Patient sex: M
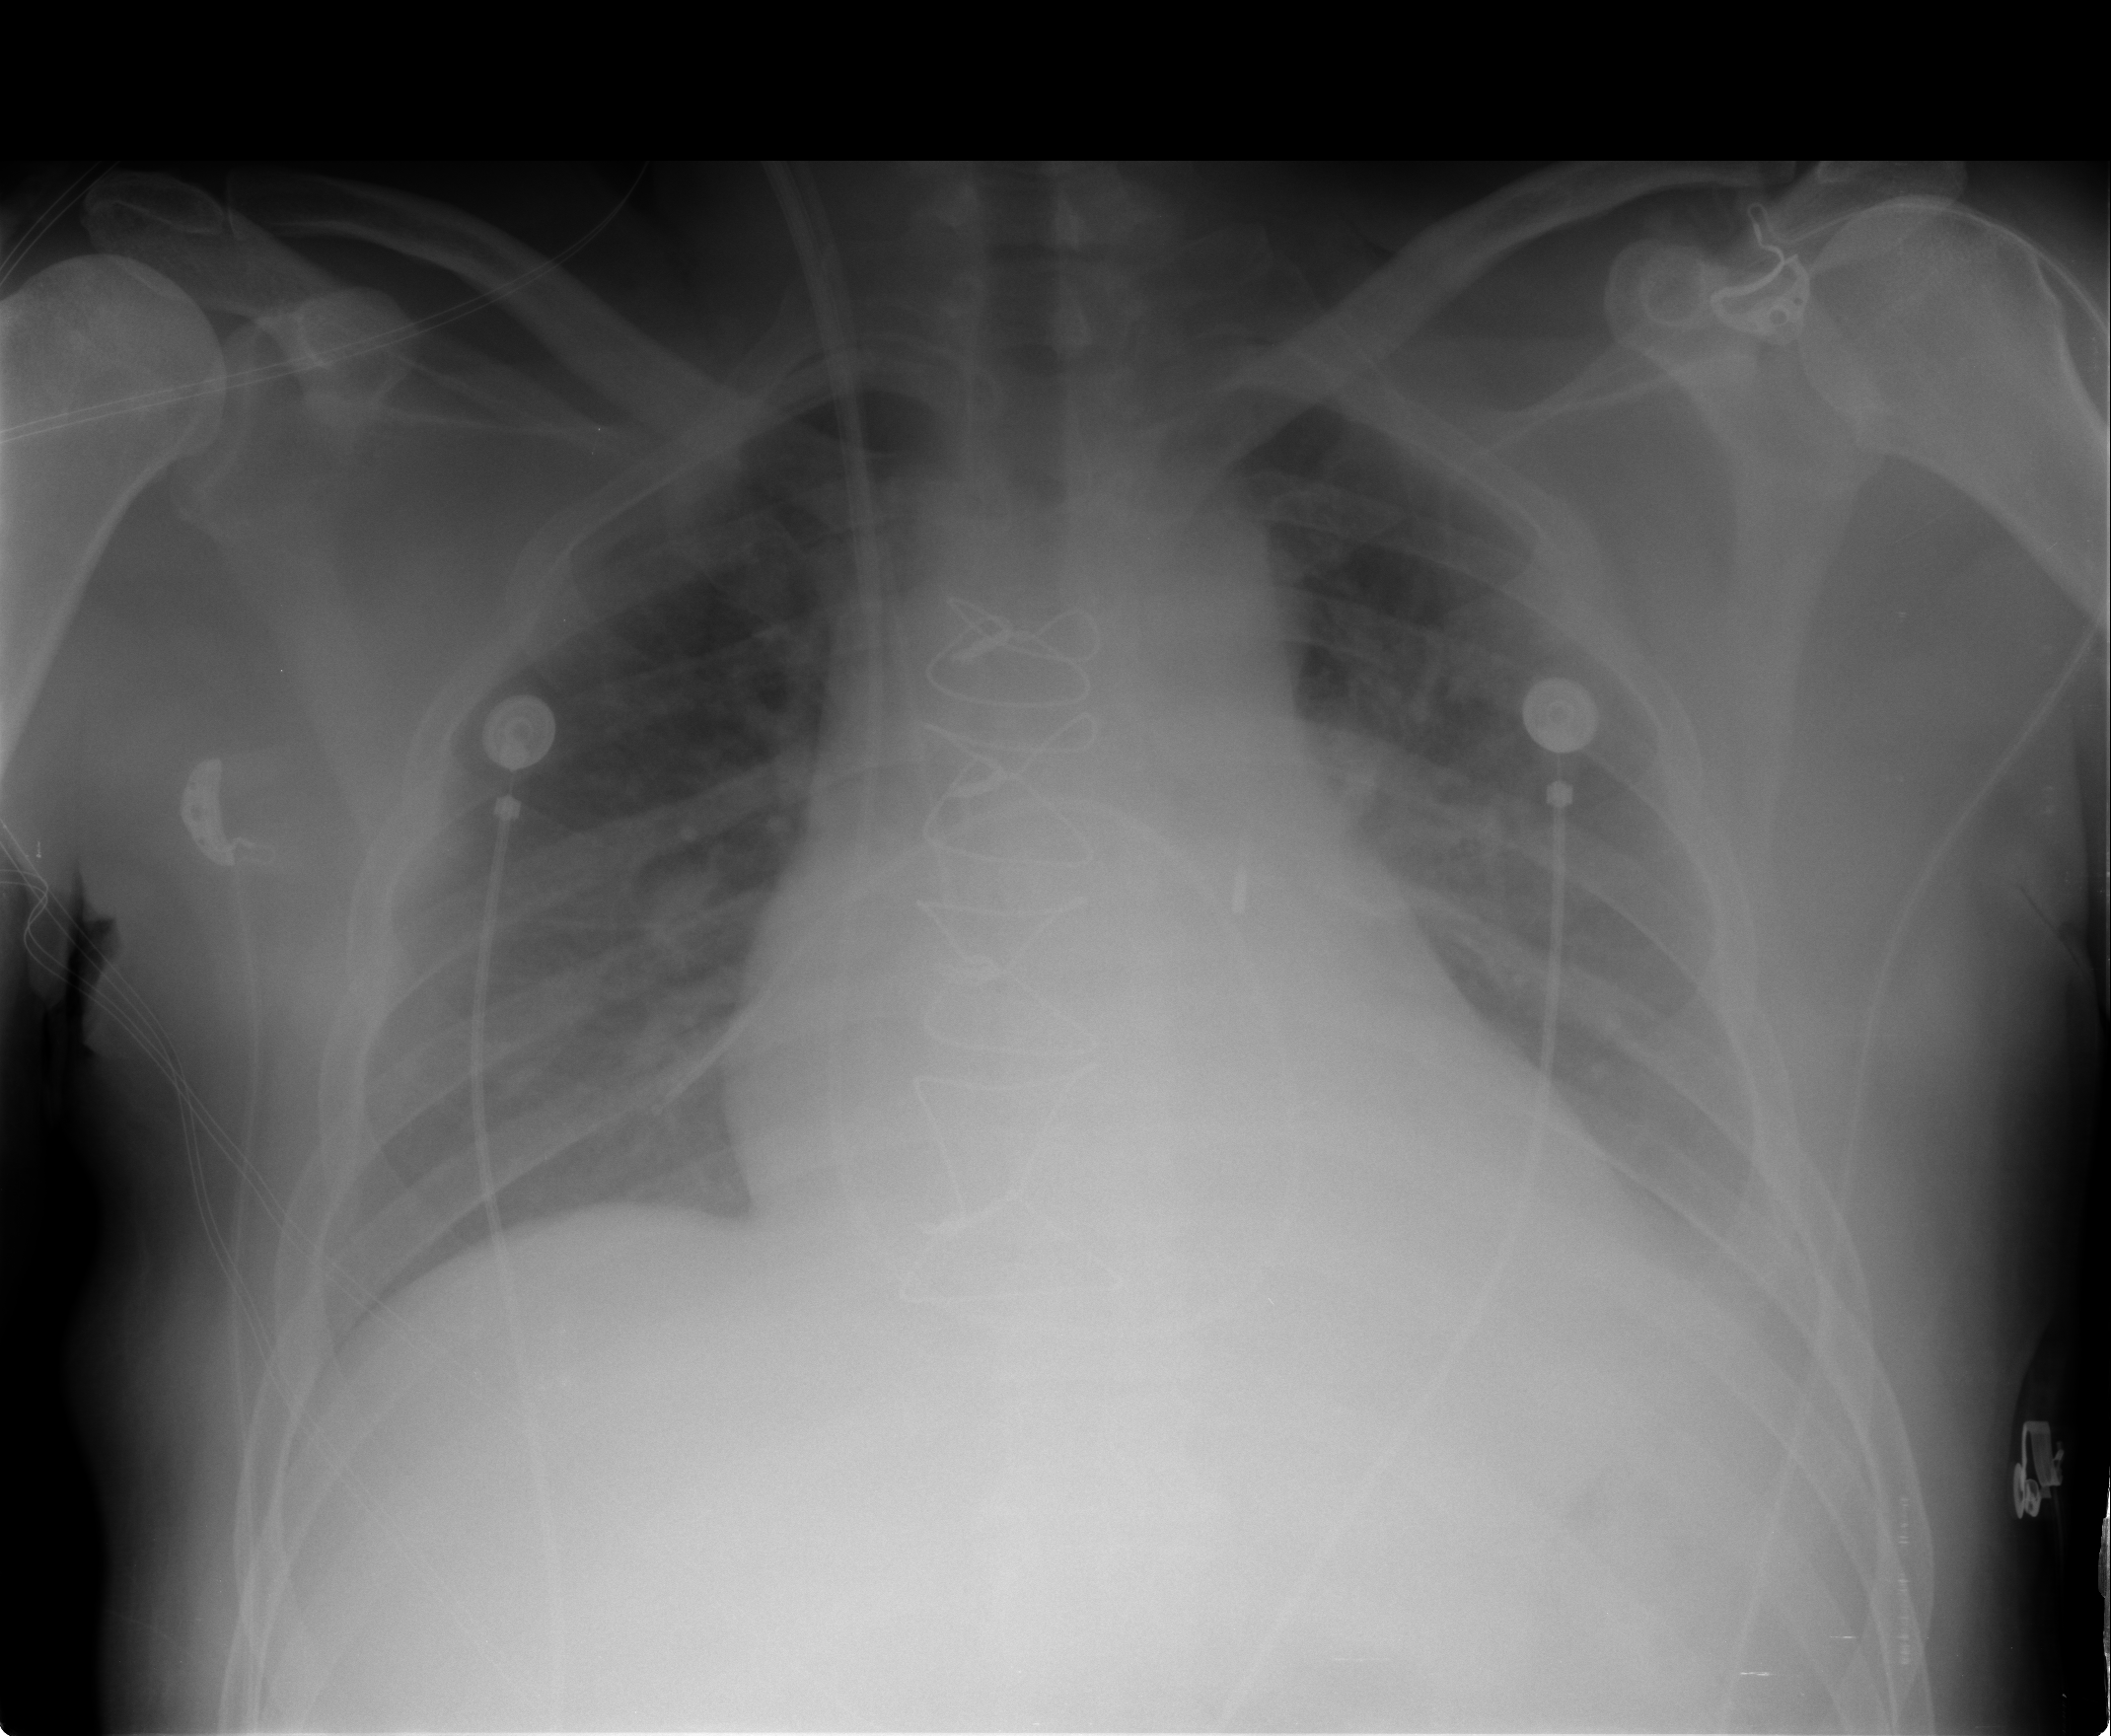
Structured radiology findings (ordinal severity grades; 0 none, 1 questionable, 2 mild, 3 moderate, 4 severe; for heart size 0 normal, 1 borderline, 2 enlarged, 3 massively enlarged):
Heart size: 2
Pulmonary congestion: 2
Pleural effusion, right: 2
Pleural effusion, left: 2
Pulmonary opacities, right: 0
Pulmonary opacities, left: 0
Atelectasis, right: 0
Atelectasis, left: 0